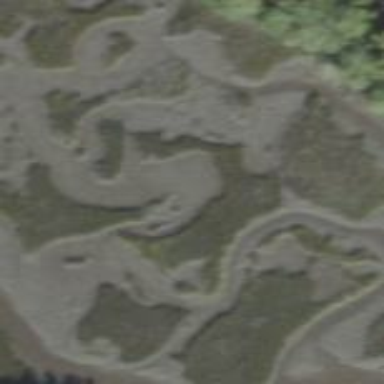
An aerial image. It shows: Marshy wetland area.